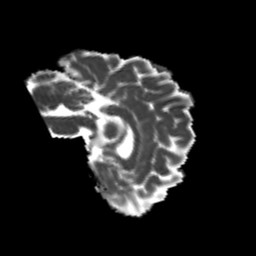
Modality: MD
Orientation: sagittal
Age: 22
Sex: female
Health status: healthy
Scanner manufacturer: philips
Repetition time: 7.393 s
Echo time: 0.08599 s